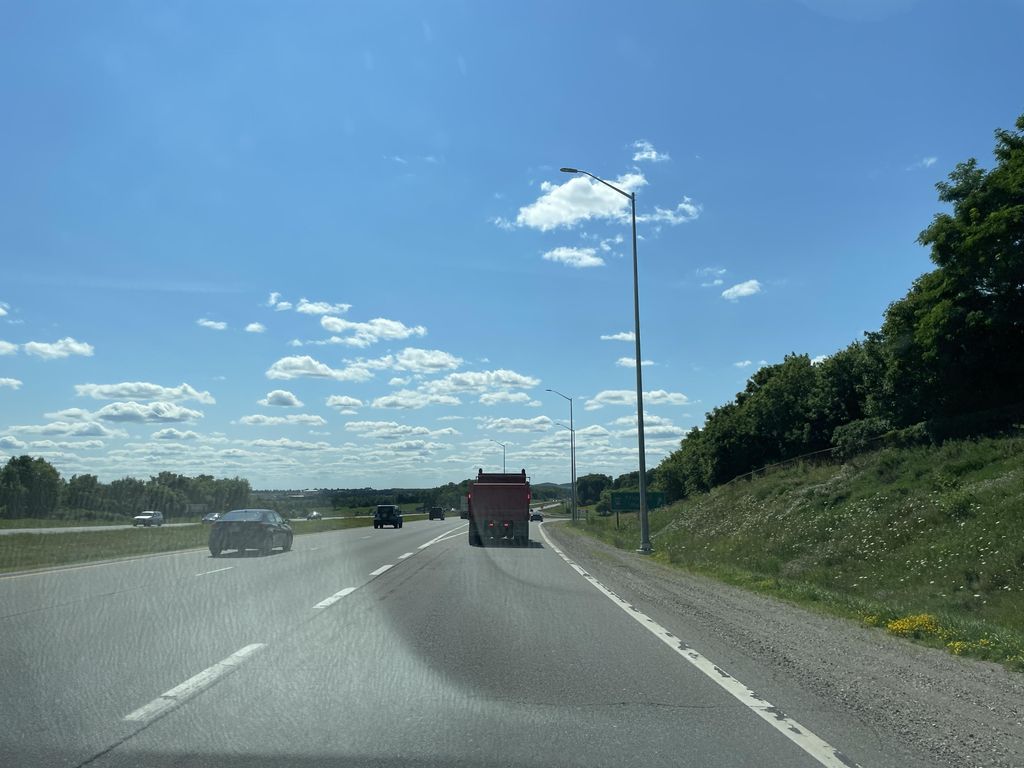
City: kitchener-waterloo